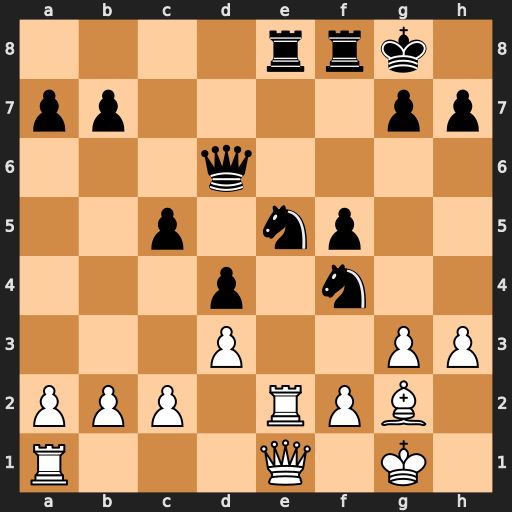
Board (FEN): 4rrk1/pp4pp/3q4/2p1np2/3p1n2/3P2PP/PPP1RPB1/R3Q1K1
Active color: w
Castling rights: -
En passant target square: -
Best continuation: gxf4 Nxd3 cxd3